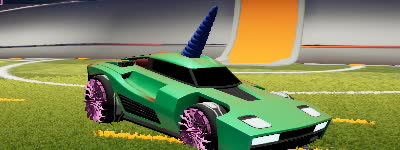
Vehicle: breakout